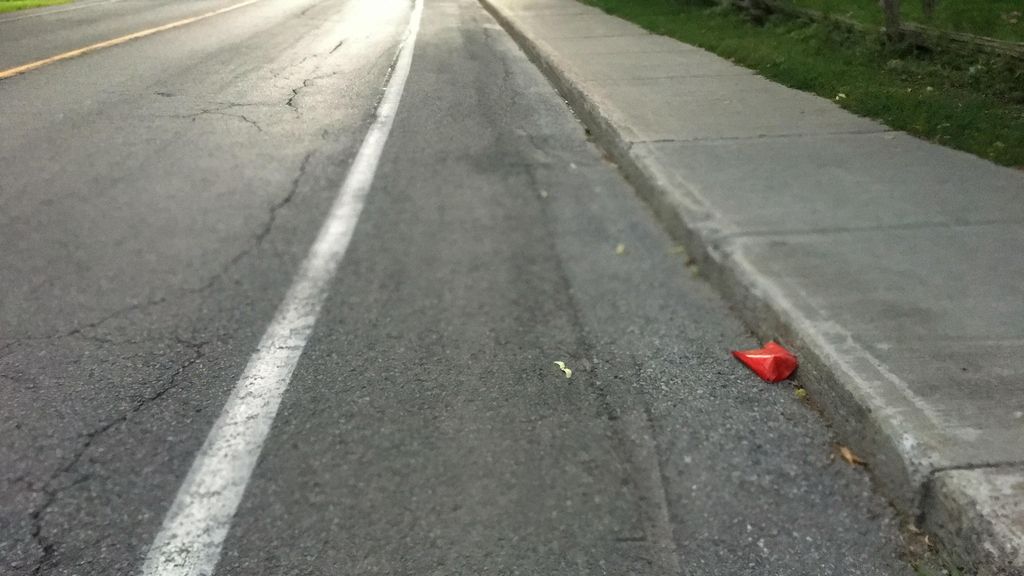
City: montreal